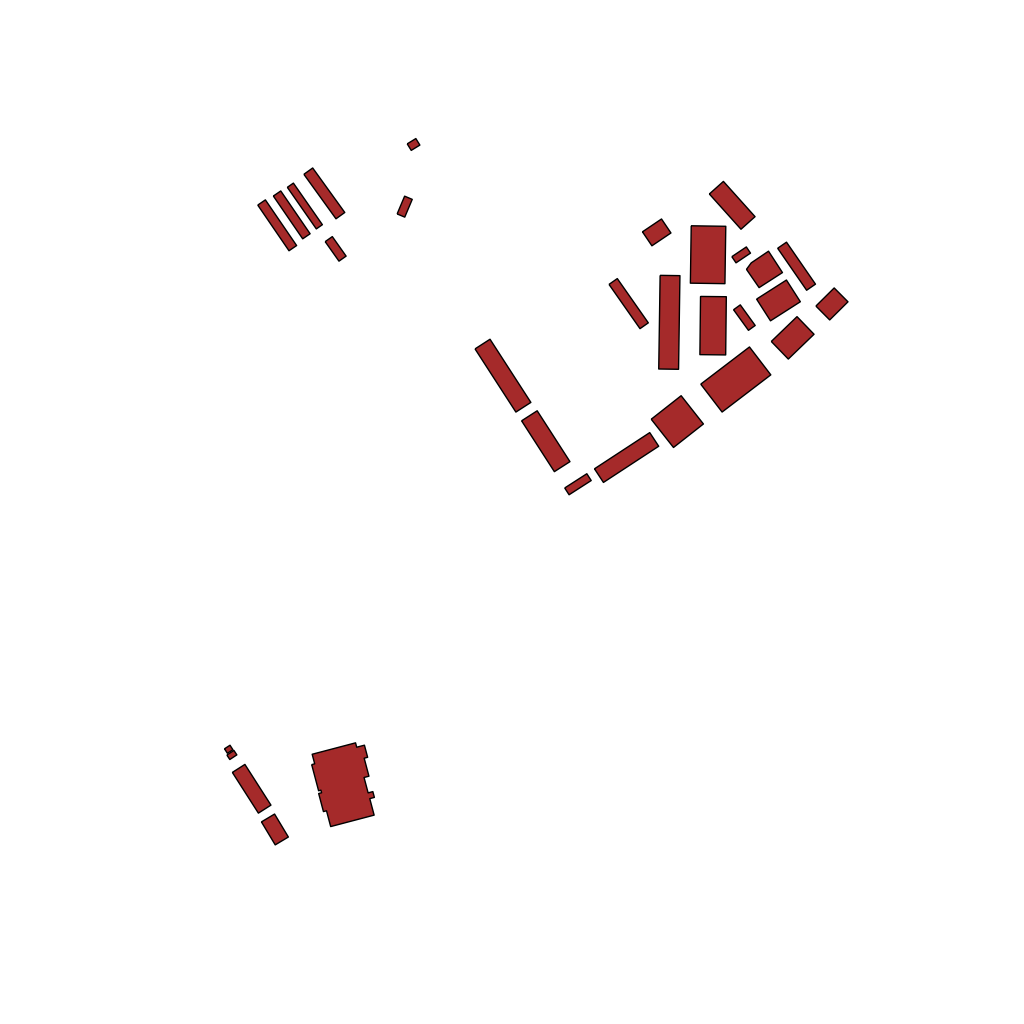
Tags: overhead vector_map, industrial, recreation, special, individual_rise, low_rise, density_1, Facility, 1.0 km²